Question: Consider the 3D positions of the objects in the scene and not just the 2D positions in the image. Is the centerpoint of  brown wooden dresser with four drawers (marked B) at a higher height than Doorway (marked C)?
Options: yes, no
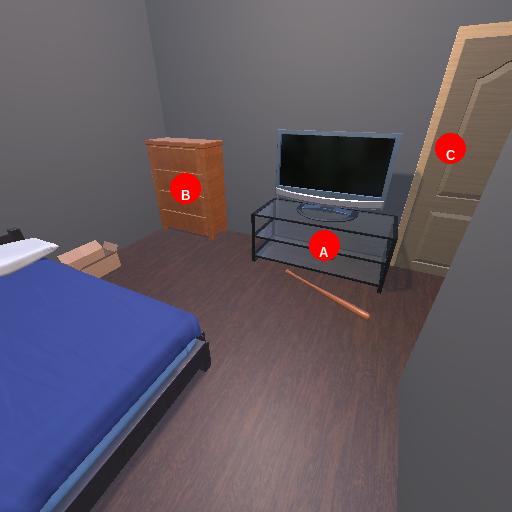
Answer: yes